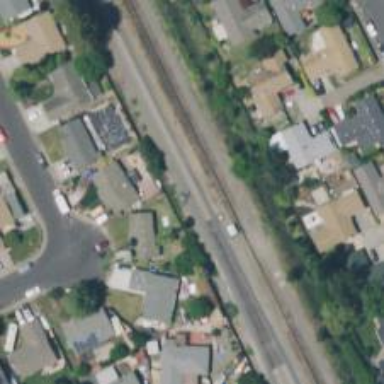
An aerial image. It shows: Railway signal.